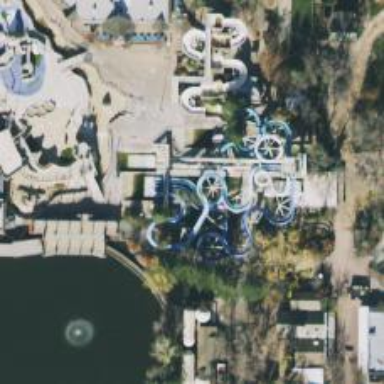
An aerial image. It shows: Bridge leading to water slide attraction.